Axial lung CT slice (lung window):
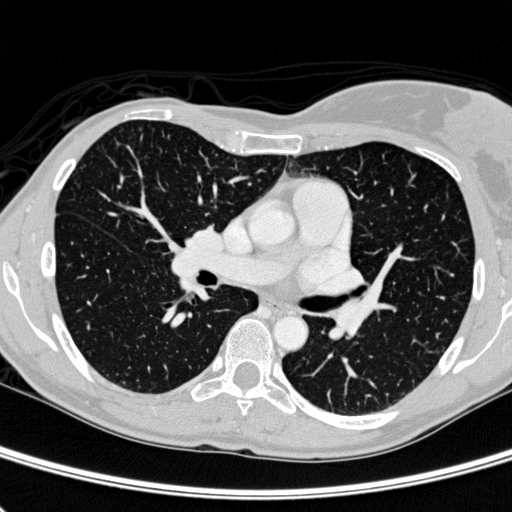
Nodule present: no